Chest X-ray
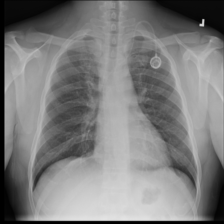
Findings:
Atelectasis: negative
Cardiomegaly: negative
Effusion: negative
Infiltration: negative
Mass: negative
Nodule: negative
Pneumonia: negative
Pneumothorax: negative
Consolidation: negative
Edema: negative
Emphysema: negative
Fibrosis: negative
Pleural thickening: negative
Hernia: negative